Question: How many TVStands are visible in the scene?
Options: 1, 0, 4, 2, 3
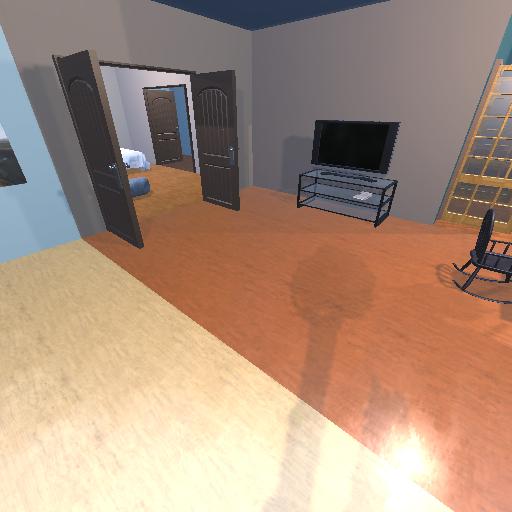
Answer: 1